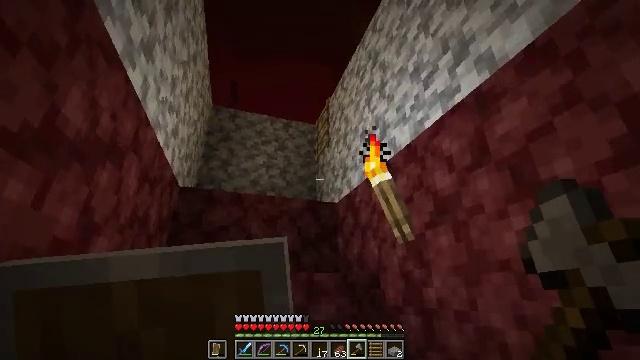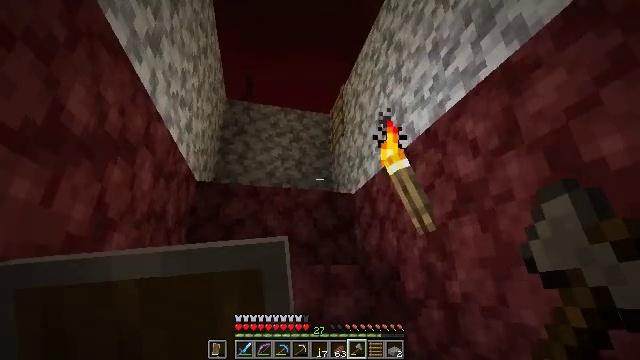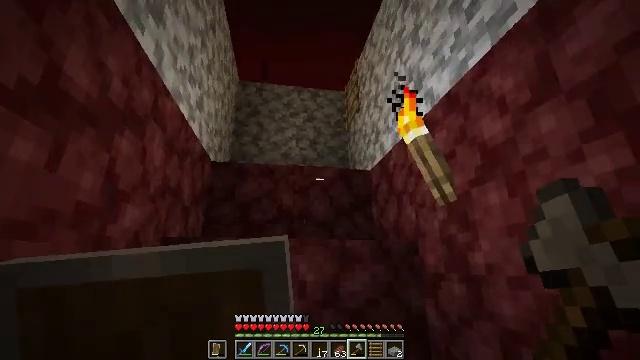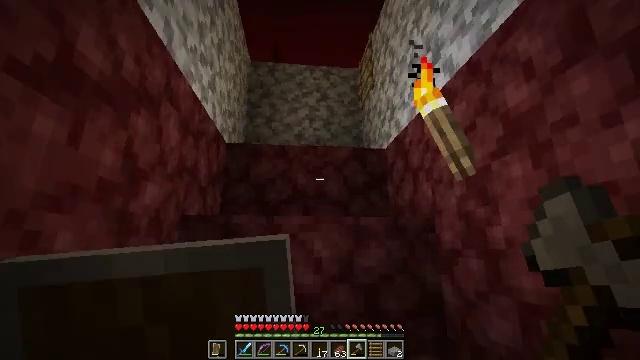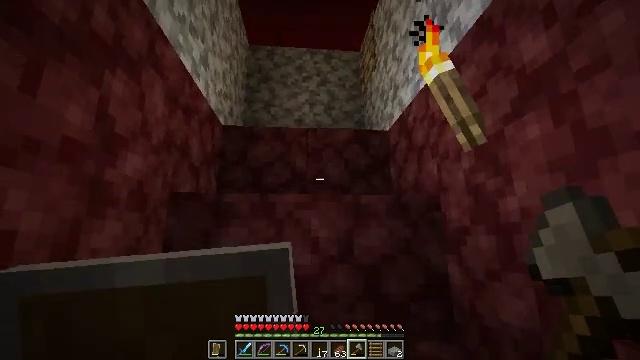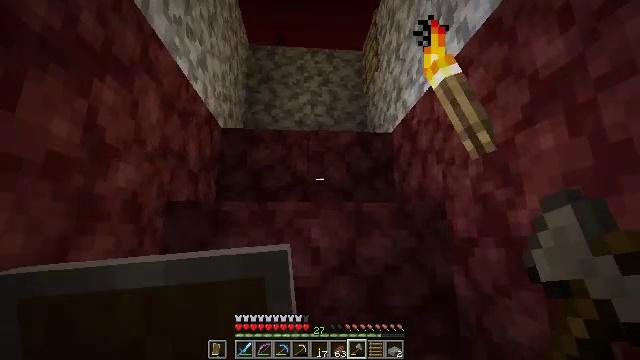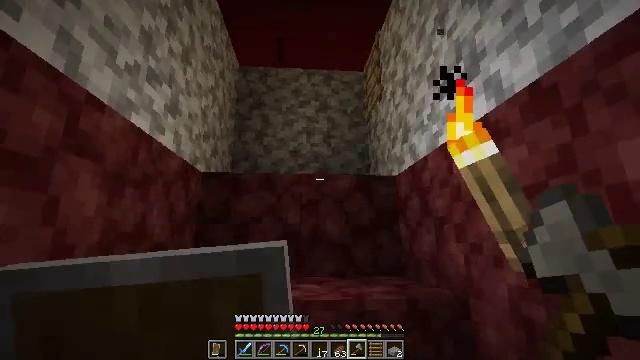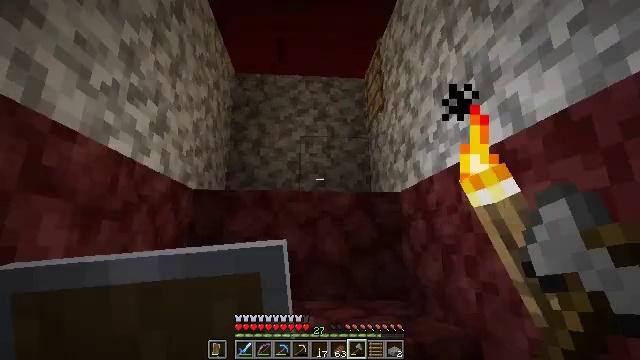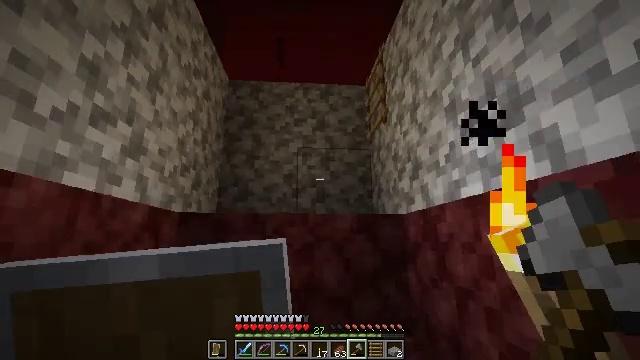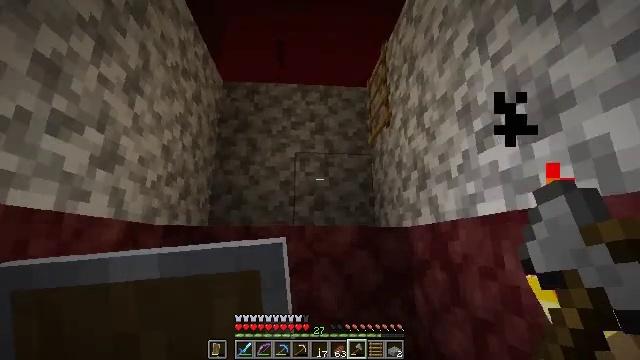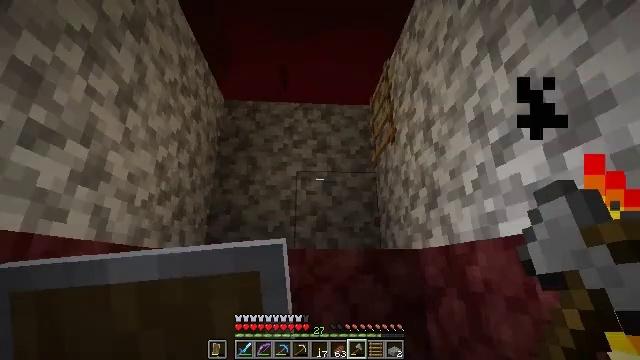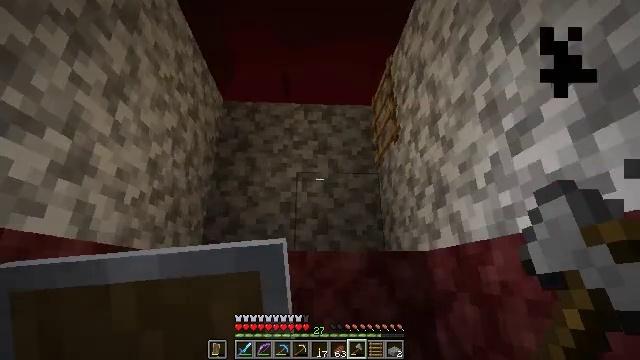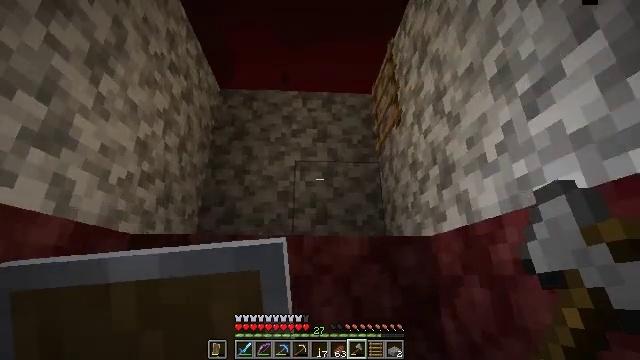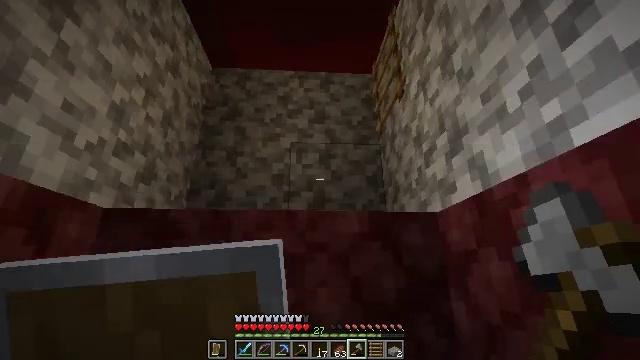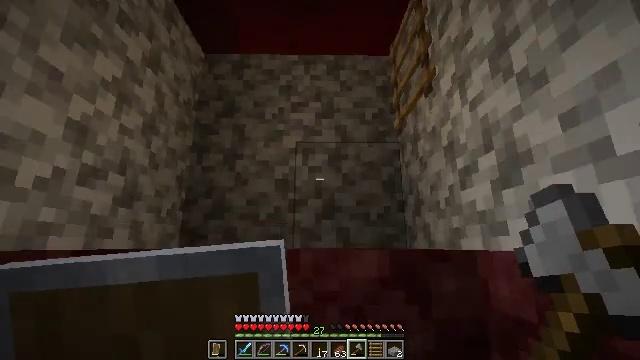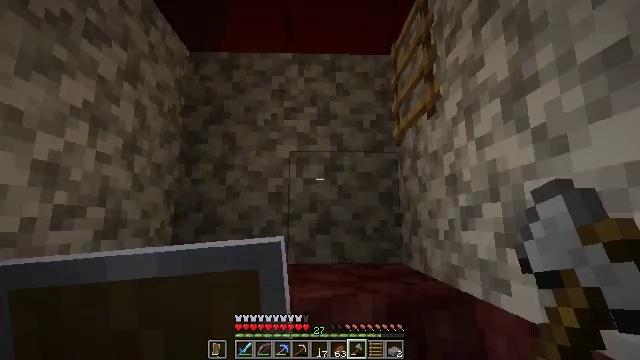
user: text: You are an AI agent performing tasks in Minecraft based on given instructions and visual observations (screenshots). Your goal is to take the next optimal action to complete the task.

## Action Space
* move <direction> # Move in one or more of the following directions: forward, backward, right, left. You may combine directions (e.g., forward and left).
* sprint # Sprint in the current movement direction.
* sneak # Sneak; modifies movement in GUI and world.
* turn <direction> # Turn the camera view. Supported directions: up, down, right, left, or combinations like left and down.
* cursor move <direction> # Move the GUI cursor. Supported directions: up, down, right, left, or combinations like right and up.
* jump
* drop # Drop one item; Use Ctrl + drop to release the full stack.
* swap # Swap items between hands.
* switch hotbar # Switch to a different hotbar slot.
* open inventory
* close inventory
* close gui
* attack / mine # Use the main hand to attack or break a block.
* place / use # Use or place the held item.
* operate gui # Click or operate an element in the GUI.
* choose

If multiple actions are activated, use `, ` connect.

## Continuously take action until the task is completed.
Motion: motion action
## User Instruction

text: Disassemble the ladder.
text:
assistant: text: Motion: move forward, turn left and down
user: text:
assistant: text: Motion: move forward, turn left and down
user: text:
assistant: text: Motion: move forward, turn left and down
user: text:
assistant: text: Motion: move forward
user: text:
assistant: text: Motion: move forward, jump
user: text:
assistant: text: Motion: move forward, jump
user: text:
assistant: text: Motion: move forward, jump
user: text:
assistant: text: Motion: move forward, jump
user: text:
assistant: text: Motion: move forward
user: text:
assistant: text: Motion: move forward, turn up
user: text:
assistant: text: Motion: move forward, turn up
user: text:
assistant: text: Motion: move forward
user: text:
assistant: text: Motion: move forward, jump
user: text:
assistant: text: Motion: move forward, turn left and down, jump
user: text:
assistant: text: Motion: move forward, turn down, jump
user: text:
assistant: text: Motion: move forward, turn right and down, jump
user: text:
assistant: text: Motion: move forward
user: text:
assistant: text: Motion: move forward, turn right
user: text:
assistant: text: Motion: move forward
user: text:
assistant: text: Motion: move forward, turn down
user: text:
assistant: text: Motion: move forward
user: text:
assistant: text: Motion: move forward, turn right and down
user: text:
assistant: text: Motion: move forward and move left, turn right and down
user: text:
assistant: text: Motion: move forward and move left, turn right and down, jump
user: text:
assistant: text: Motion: move forward and move left, turn right and up, jump
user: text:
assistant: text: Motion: move forward and move left, turn right and up, jump
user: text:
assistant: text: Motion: move forward and move left, jump
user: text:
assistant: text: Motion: move forward and move left, turn right
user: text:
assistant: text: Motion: move forward and move left, turn right
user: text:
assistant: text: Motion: move forward and move left, turn right and up